Chest X-ray. View position: AP
Patient age: 64
Patient sex: M
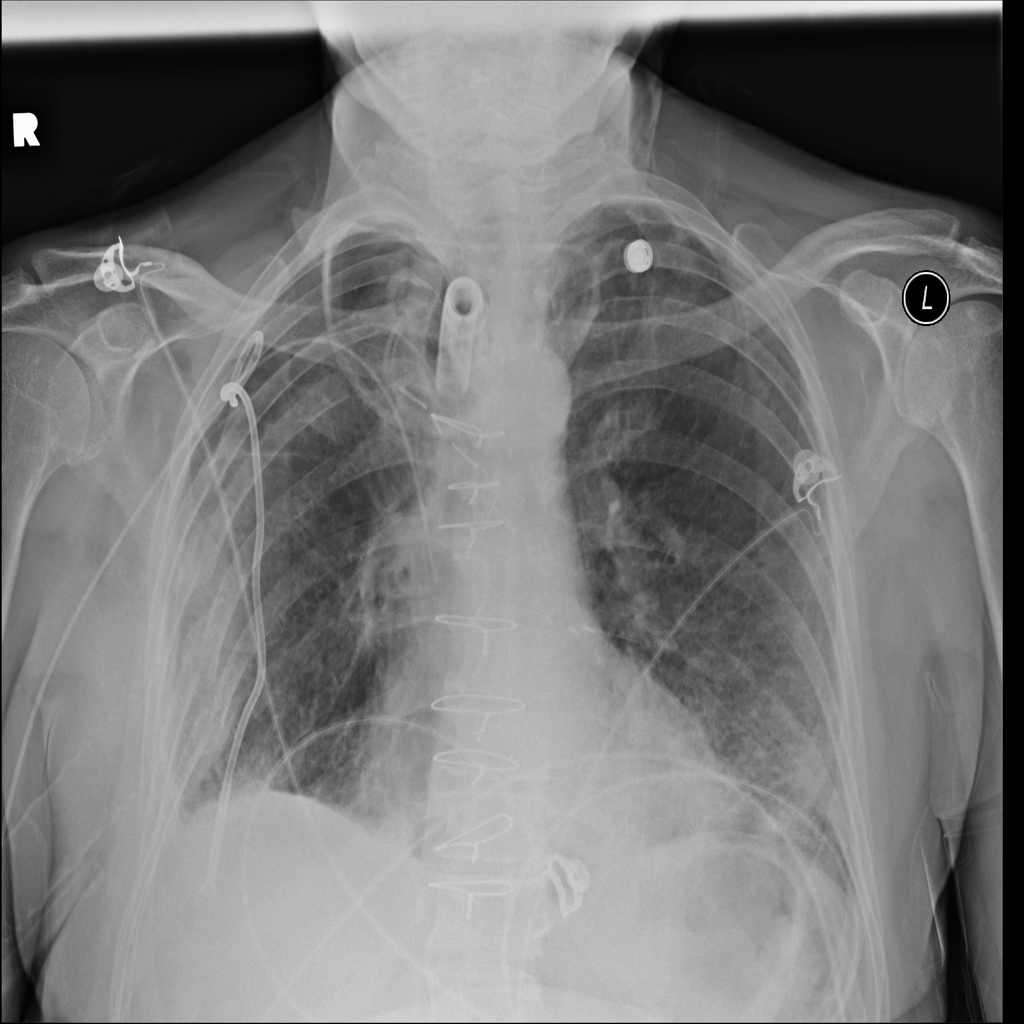
Finding: Pneumothorax